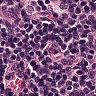
Metastatic tissue present: no